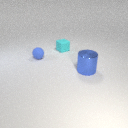
small blue rubber sphere to the left of small cyan rubber cube